Brain MRI, t2w sequence, axial 2D slice.
Patient: age 37, sex F, weight 95 kg, height 1.95 m
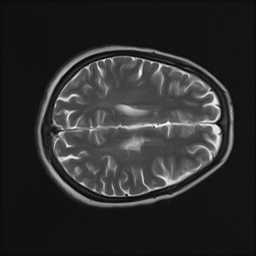